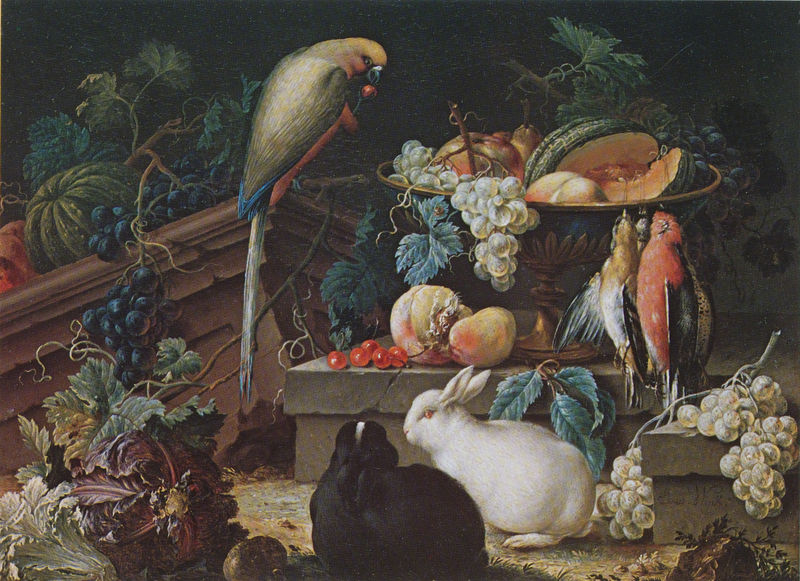
Titel: Stilleben mit gelblichgrünem Zwergpapagei, einer Fruchtschale und zwei Kaninchen
Künstler: Johann Amandus Wink
Standort: Süddeutschland
Institution: Privatbesitz
Schlagwörter: blau, blätter, flügel, gemälde, laub, vogel, weiß, gelb, grün, braun, bunt, grau, orange, schwarz, dach, obst, rot, tier, tiere, beige, malerei, federn, schale, schüssel, sockel, stein, steine, tod, tot, bild, ast, vögel, boden, gold, blatt, rosa, frucht, früchte, gemüse, hase, hasen, kohl, kürbis, ranken, stilleben, stillleben, trauben, fell, schwanz, apfel, äpfel, farbig, schnabel, ernte, farbe, lila, herbst, querformat, treppe, essen, wein, stufe, stufen, platte, podest, birne, kirschen, melone, birnen, vanitas, ruine, beeren, honigmelone, denker, jagd, kapitell, leben, obstschale, weintrauben, fasan, kaninchen, kartoffel, salat, fressen, pfirsich, jagdbeute, weinlaub, granatapfel, pfirsiche, traube, weinblätter, kraut, papagei, weinranken, johannisbeeren, tierstillleben, kakadu, fruchtbarkeit, weinbeeren, rüben, steinstufe, perlhuhn, rotkehlchen, sittich, hasenohren, helle treuben, kaninchenohren, oudry, papageien, paradiesapfel, rotkohl, steinsockel, weißkohl, wirsing, albino, wellensittich, melon, abundanz, stilleben mit hasen, vogel apfel traueben, mkürbis, zwerghasen